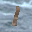
Label: 1